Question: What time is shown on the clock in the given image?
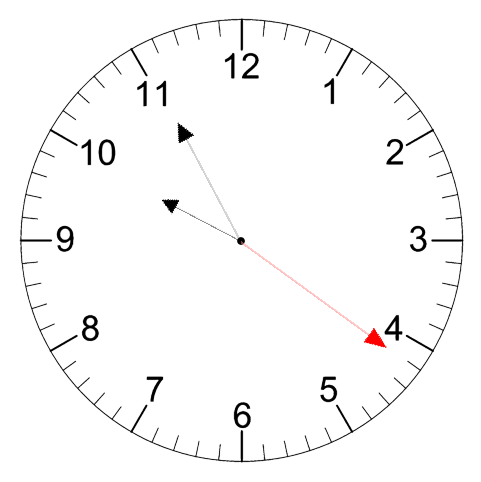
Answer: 09:55:21